Interaction volume radius: 5 \u00c5
Interaction volume height: 10 \u00c5
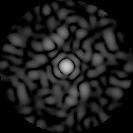
Disorder parameter: 0.8376